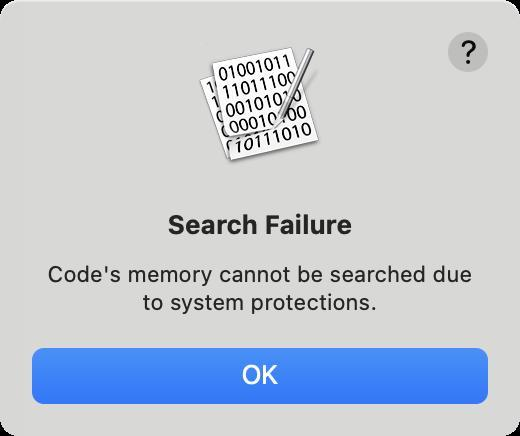
Accessibility tree:
{"name": "", "role": "AXWindow", "description": "alert", "role_description": "dialog", "value": null, "position": "734.00;239.00", "size": "260;218", "children": [{"name": null, "role": "AXImage", "description": "Bit Slicer alert", "role_description": "image", "value": null, "position": "98.00;20.00", "size": "64;64", "children": []}, {"name": null, "role": "AXStaticText", "description": null, "role_description": "text", "value": "Search Failure", "position": "18.00;104.00", "size": "224;16", "children": []}, {"name": null, "role": "AXStaticText", "description": null, "role_description": "text", "value": "Code's memory cannot be searched due to system protections.", "position": "18.00;130.00", "size": "224;28", "children": []}, {"name": null, "role": "AXButton", "description": "Help", "role_description": "button", "value": null, "position": "221.00;15.00", "size": "25;25", "children": []}, {"name": "OK", "role": "AXButton", "description": null, "role_description": "button", "value": null, "position": "10.00;168.00", "size": "240;40", "children": []}]}